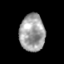
Tissue: skin
Cell type: Fibroblasts
Senescence score: 0.7052
Nuclear area (px): 921
Mean DAPI intensity: 160.136